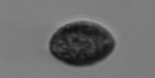
Label: Pseudochattonella_farcimen